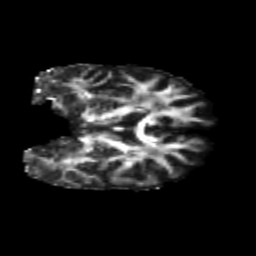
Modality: FA
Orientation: coronal
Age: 22
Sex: female
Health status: healthy
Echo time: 0.074 s